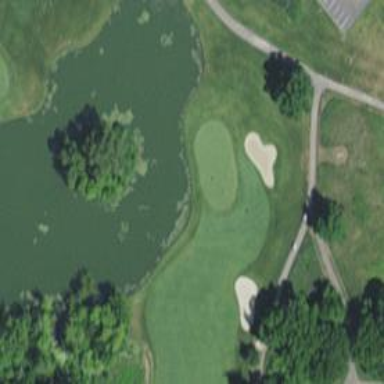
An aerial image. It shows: View of golf hole.